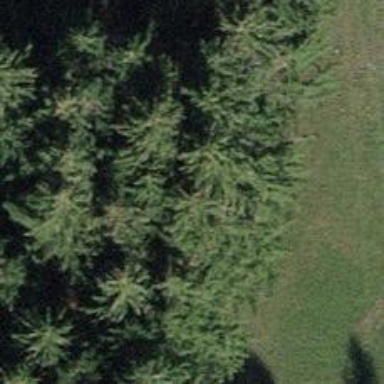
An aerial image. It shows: Hunting stand.